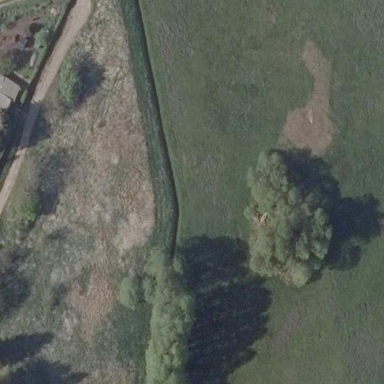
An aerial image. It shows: Beautiful wet meadow natural wetland.